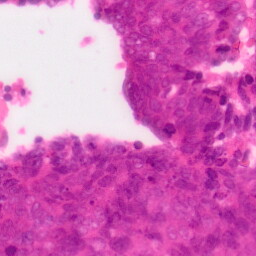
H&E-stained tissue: Colon